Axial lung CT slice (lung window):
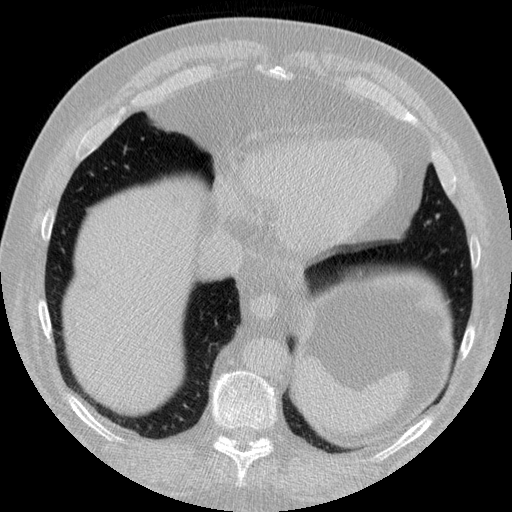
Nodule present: no